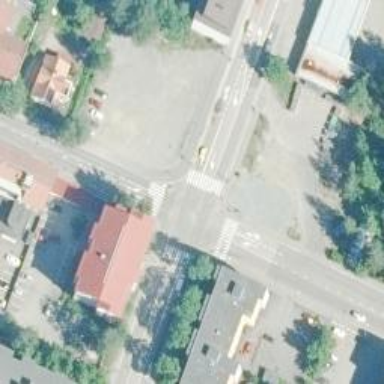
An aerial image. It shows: Marked crossing for cyclists on path.